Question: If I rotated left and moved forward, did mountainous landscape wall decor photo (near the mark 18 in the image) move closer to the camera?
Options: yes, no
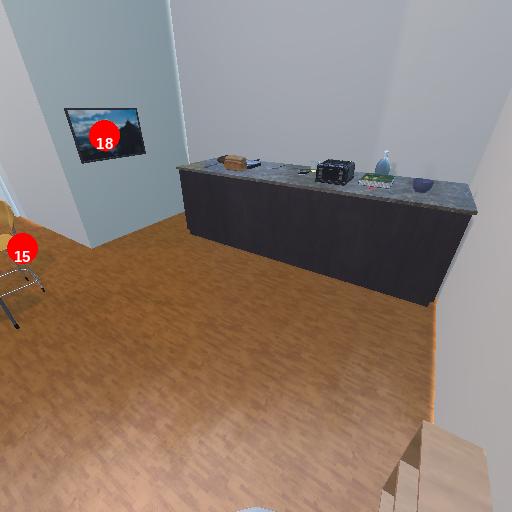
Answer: yes